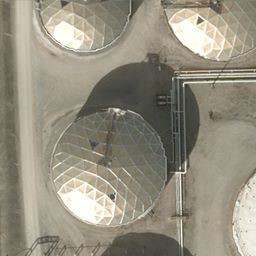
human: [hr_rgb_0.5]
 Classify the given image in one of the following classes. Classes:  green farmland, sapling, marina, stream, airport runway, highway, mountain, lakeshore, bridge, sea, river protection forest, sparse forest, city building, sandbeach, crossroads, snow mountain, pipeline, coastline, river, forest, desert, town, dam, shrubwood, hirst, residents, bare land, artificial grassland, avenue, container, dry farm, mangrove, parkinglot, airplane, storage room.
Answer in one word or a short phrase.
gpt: storage room